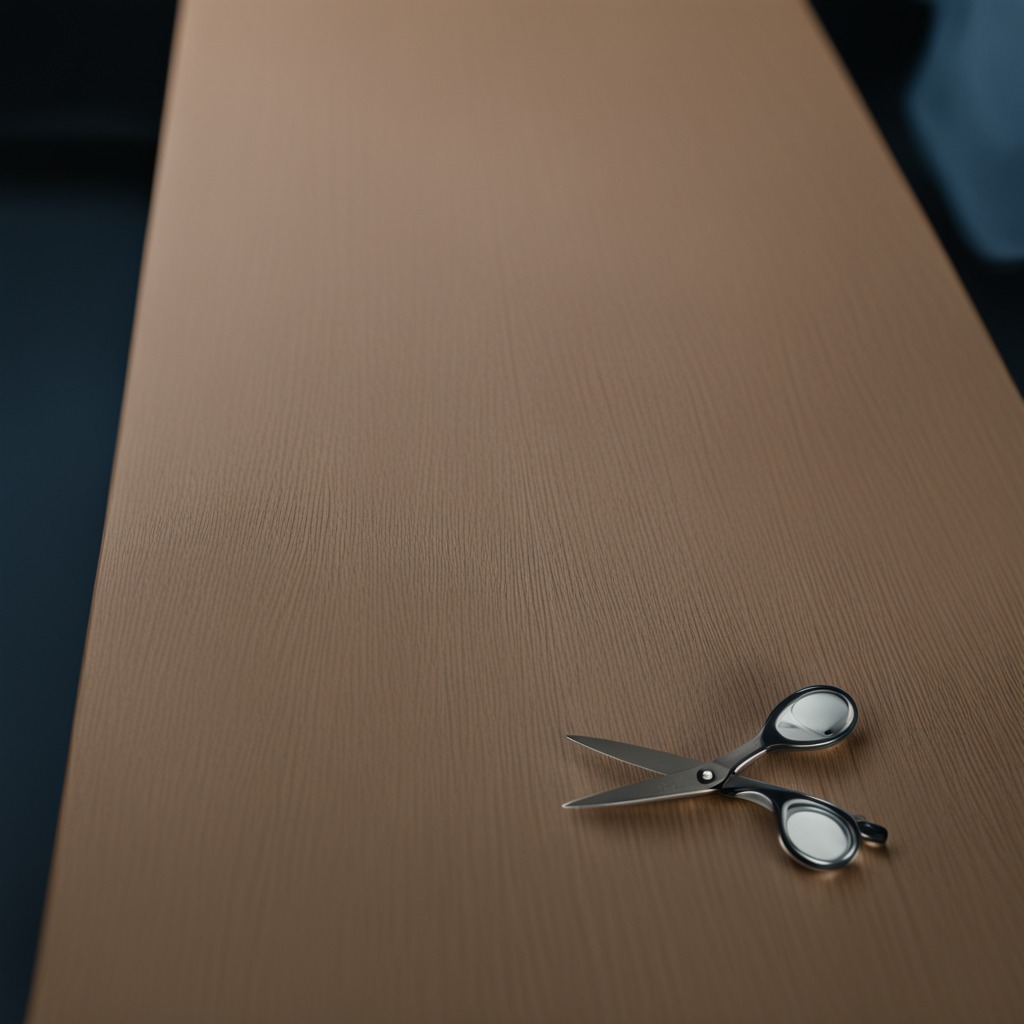
A scissor lying on the table.